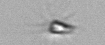
Label: Calciopappus